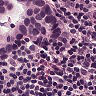
Metastatic tissue present: yes